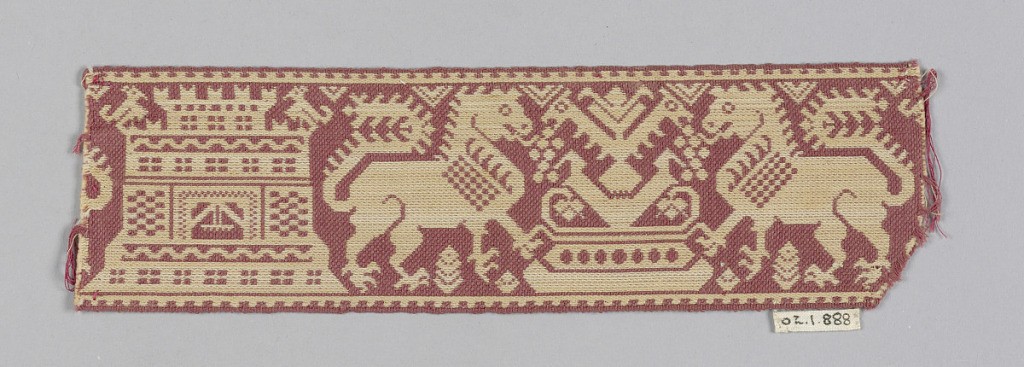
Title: Band
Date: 17th century
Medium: cotton Technique: two complementary integrated structures, plain weave plus plain weave
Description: Red and white narrow woven band in a stylized design with confronted lions at a fountain and a castle.